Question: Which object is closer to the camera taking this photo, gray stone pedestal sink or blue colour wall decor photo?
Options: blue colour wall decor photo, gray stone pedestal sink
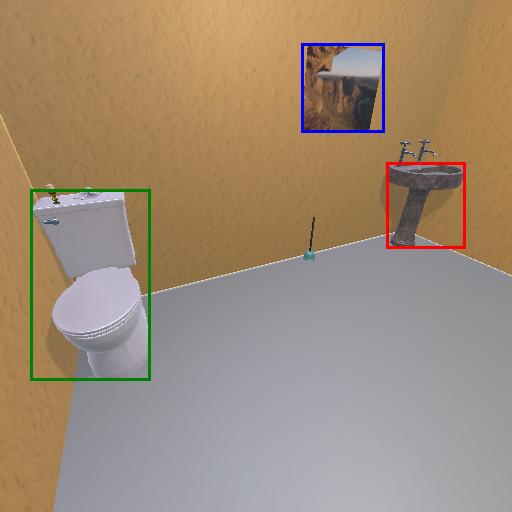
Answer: blue colour wall decor photo